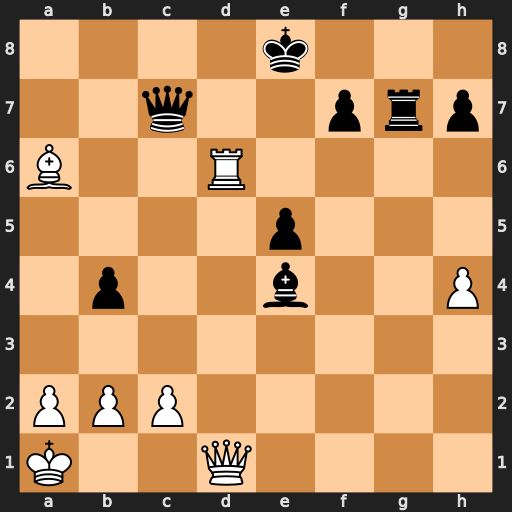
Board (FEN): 4k3/2q2prp/B2R4/4p3/1p2b2P/8/PPP5/K2Q4
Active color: w
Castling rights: -
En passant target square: -
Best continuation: Bb5+ Ke7 Rd7+